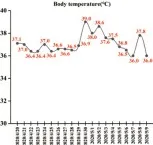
(E, F) Trends in this patient's WBC count and body temperature during hospitalization.
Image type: pathology (immunostaining)